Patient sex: M
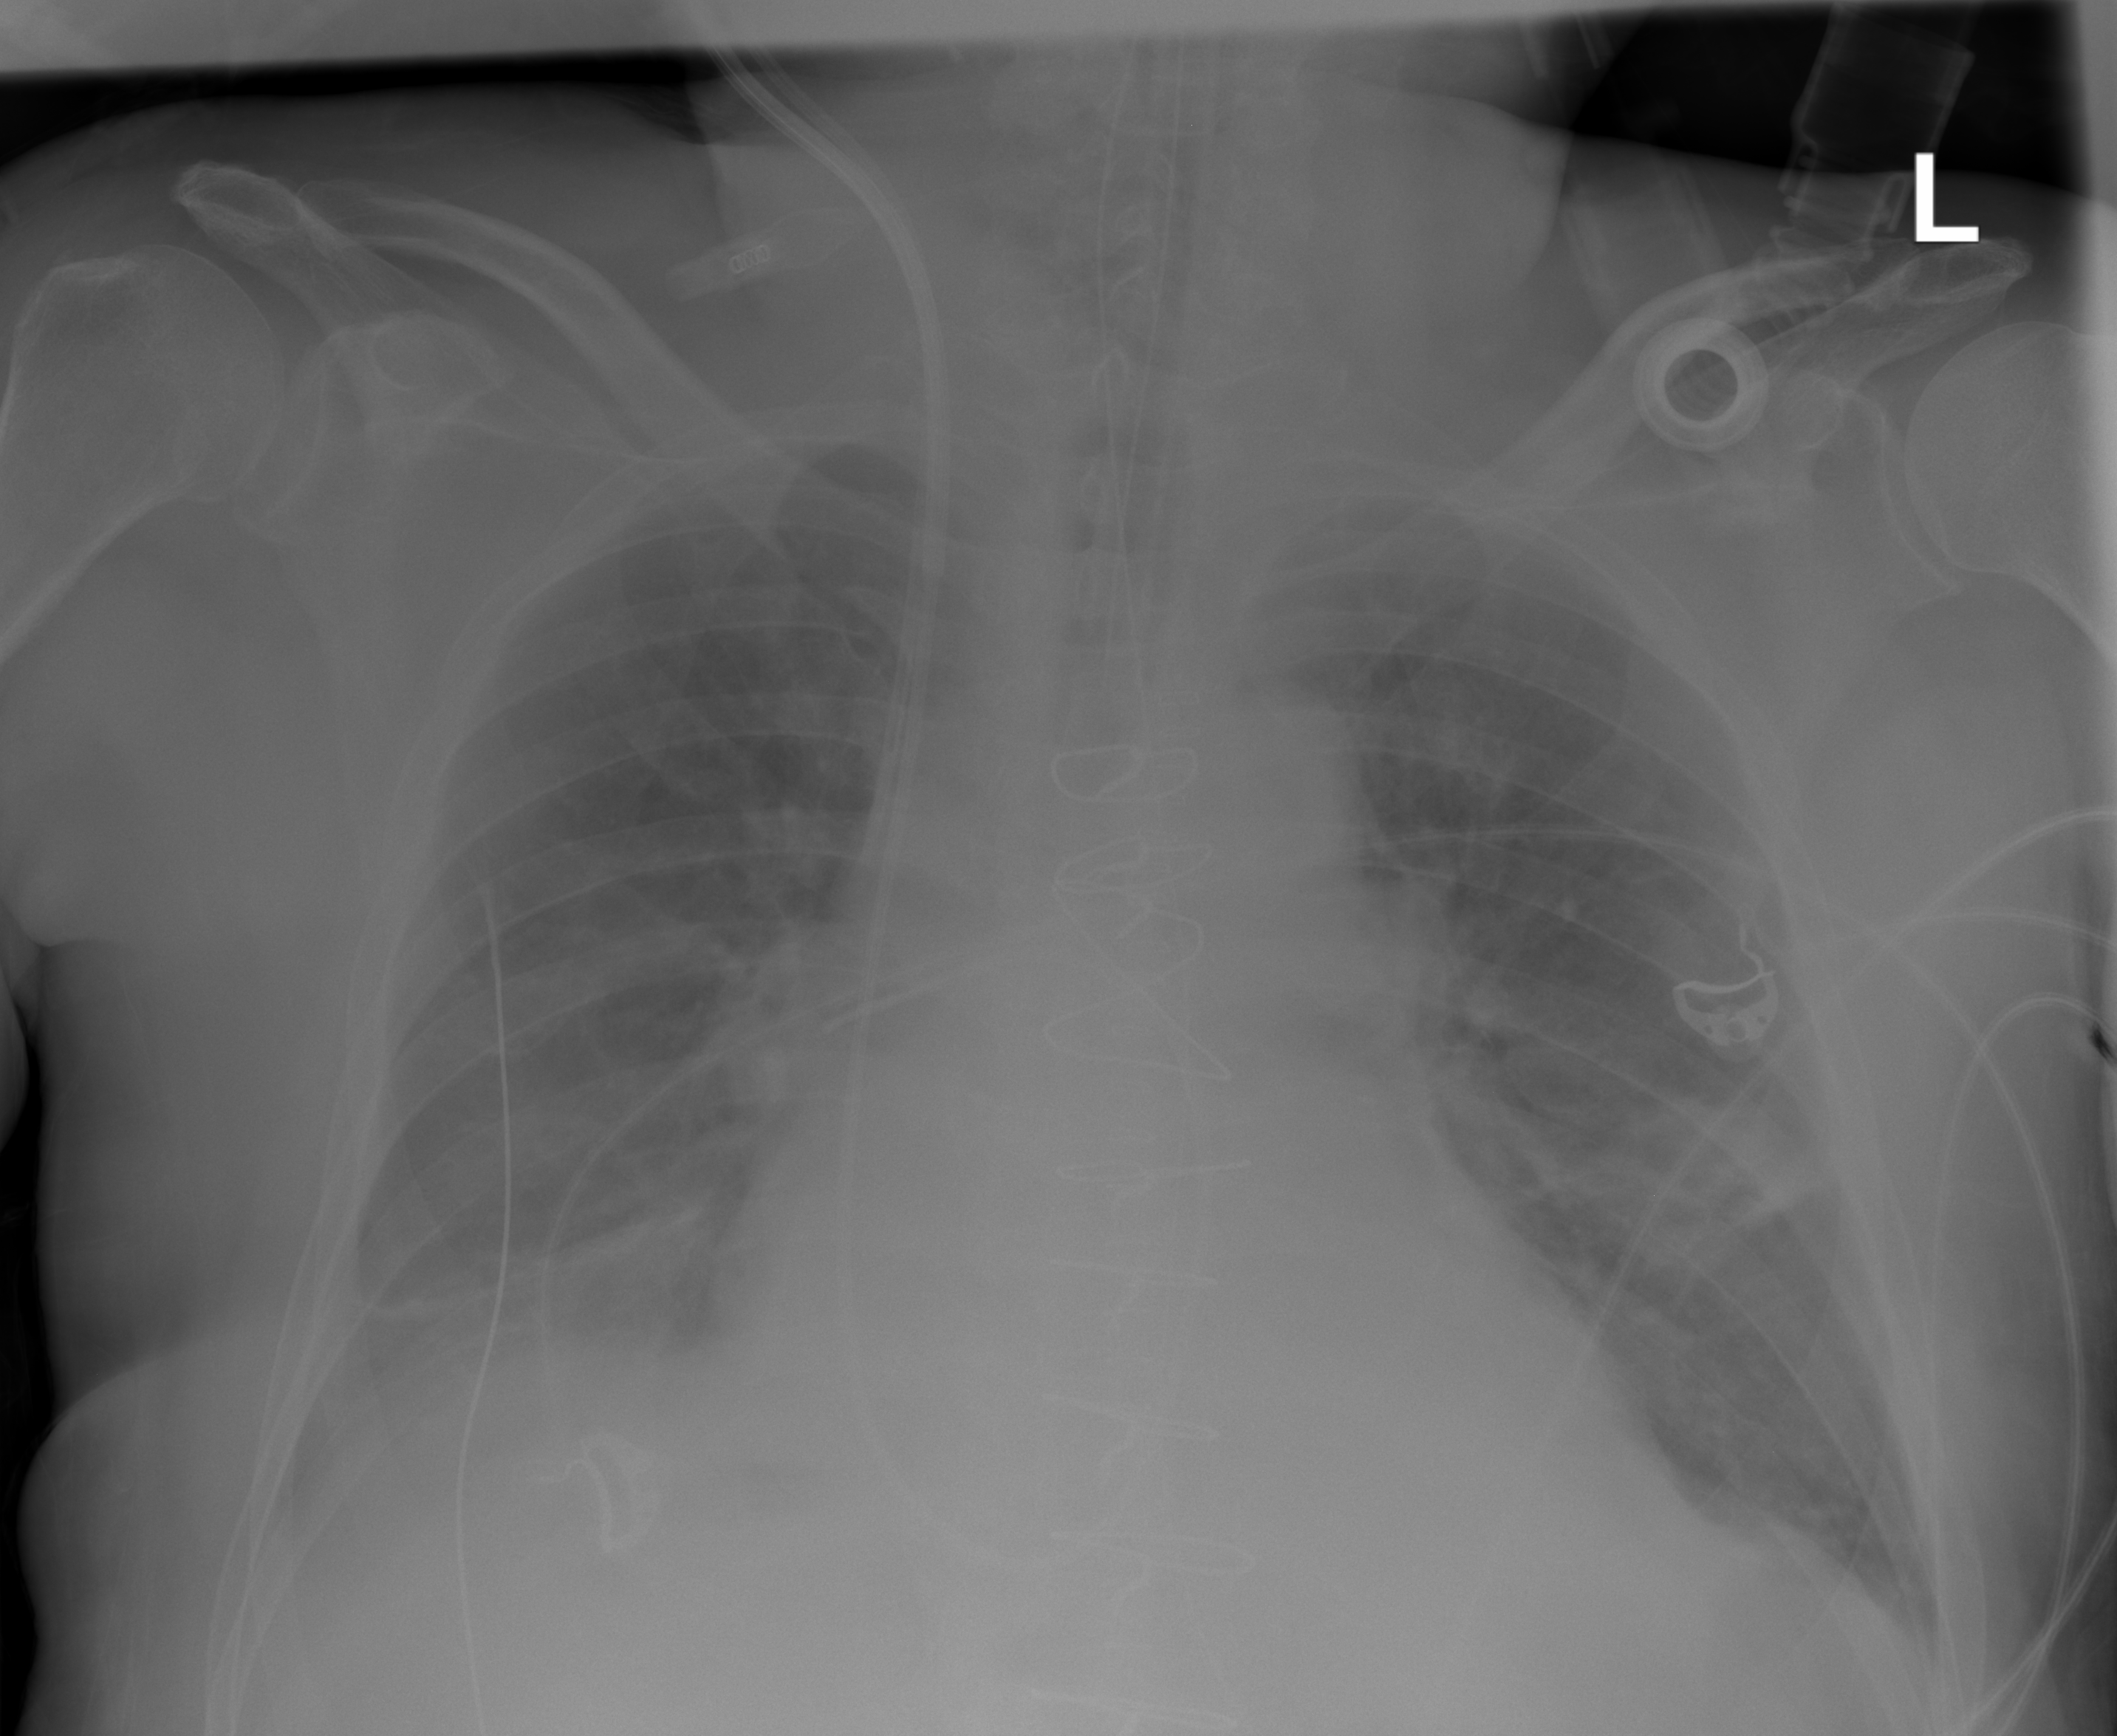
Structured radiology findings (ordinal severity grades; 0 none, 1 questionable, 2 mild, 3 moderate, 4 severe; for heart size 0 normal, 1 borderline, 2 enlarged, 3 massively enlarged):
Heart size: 2
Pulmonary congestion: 2
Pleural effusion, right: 2
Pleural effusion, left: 2
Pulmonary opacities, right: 0
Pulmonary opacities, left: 0
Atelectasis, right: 2
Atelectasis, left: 2